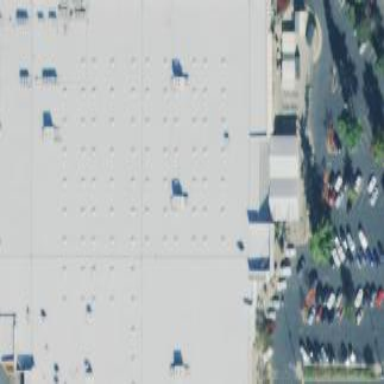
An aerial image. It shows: Supermarket located in building.